Field crop: maize
Growth stage: 2
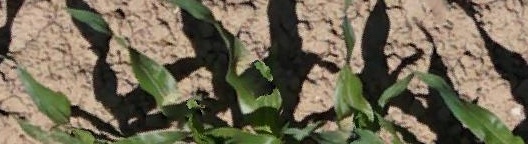
Species: maize